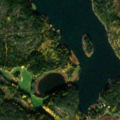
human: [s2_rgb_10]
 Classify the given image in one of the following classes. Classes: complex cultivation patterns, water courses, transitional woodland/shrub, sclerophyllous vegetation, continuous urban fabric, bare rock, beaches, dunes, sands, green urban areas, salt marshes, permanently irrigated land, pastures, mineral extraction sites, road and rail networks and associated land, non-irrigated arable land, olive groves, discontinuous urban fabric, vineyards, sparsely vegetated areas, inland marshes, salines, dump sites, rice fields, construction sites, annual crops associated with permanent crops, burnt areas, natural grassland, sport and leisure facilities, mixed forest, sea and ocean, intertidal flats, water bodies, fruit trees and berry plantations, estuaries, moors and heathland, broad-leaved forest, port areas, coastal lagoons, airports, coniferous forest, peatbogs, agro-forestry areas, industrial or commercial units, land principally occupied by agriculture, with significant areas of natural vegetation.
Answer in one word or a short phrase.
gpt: mixed forest, sea and ocean